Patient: sex M, age 66
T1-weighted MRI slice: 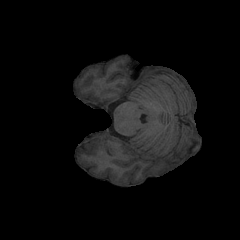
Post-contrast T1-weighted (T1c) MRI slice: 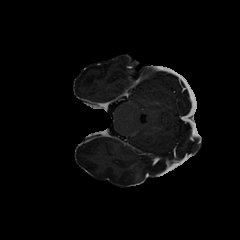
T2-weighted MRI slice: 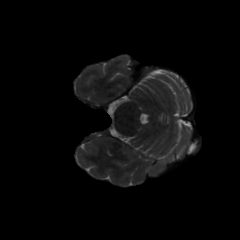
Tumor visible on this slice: no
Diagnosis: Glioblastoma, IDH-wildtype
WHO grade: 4